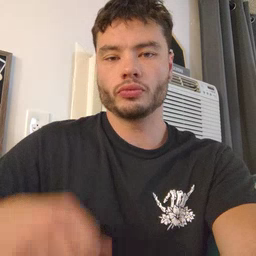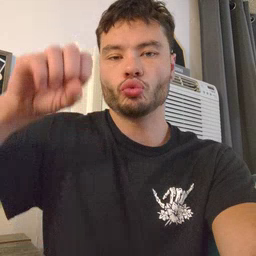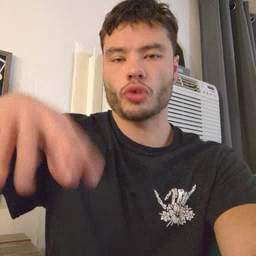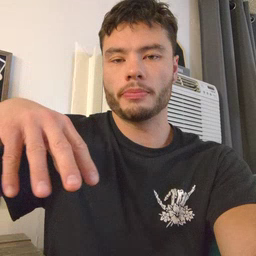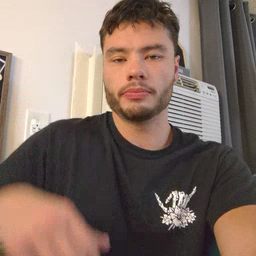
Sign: drop